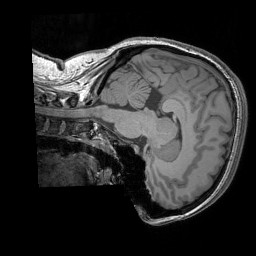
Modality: T1w
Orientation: sagittal